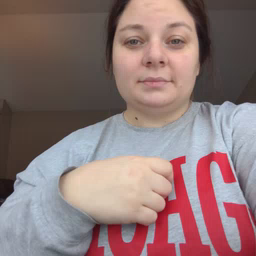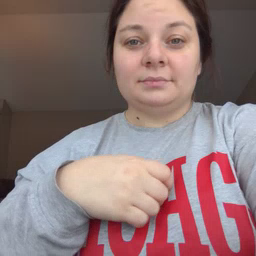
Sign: drink